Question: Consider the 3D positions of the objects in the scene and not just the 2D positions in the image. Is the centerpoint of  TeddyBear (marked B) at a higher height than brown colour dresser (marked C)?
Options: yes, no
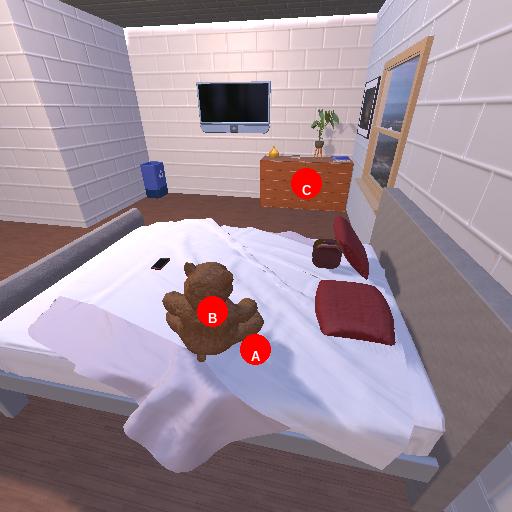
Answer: yes